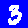
Digit: 3